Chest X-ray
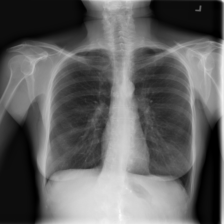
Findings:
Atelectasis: negative
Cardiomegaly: negative
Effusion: negative
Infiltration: negative
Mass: negative
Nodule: negative
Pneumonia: negative
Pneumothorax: negative
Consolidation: negative
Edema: negative
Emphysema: negative
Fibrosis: negative
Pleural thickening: negative
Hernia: negative